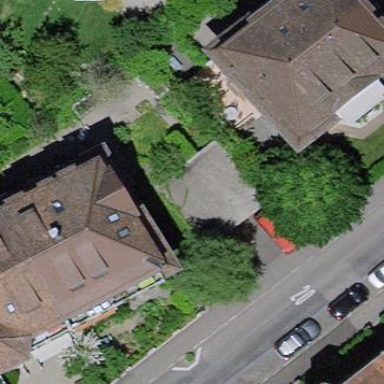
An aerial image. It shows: Group of garages.